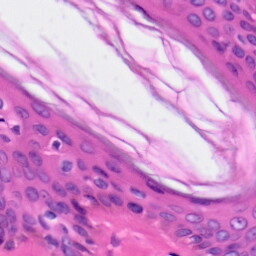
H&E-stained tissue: Skin